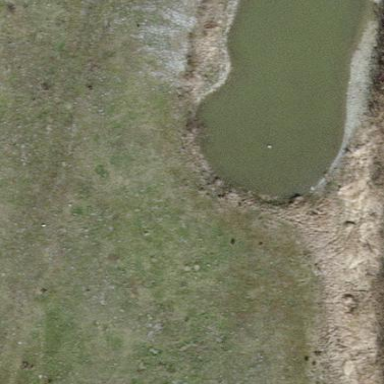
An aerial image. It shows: Serene pond surrounded by nature.